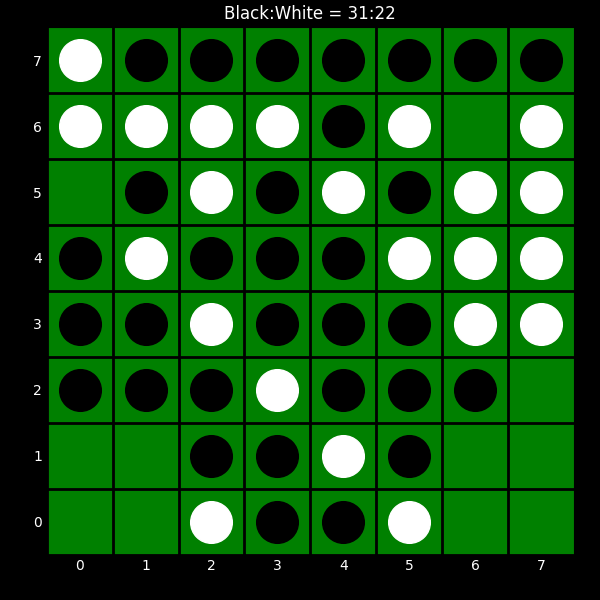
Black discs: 31
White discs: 22